Field crop: maize
Growth stage: 2
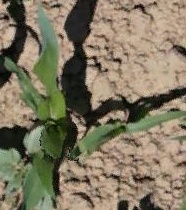
Species: maize